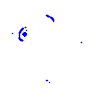
Particle: electron